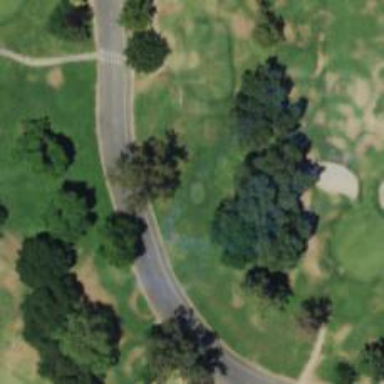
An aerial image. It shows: Golf tee.